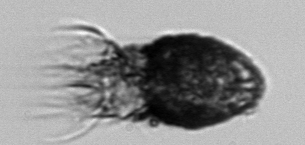
Label: Stenosemella_pacifica